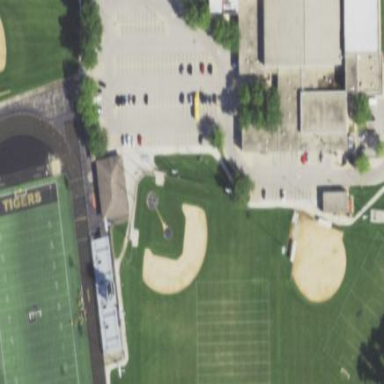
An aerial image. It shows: Baseball pitch for leisure and sports activities.